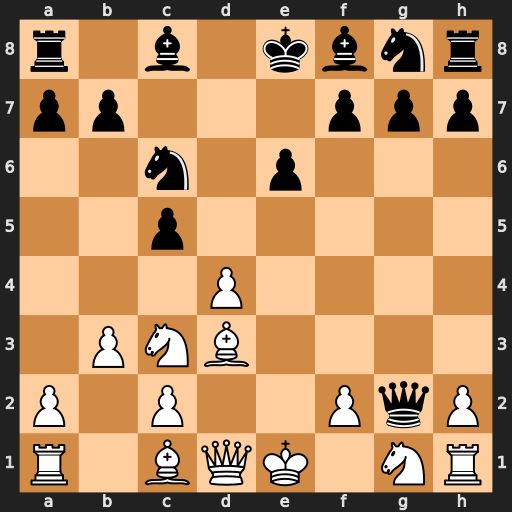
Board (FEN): r1b1kbnr/pp3ppp/2n1p3/2p5/3P4/1PNB4/P1P2PqP/R1BQK1NR
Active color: w
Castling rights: KQkq
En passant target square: -
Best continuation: Be4 Qxe4+ Nxe4